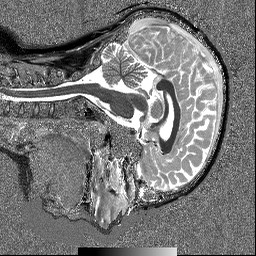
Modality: T1map
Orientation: sagittal
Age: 24
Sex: female
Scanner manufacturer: siemens
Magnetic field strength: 3 T
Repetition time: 5 s
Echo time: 0.00298 s